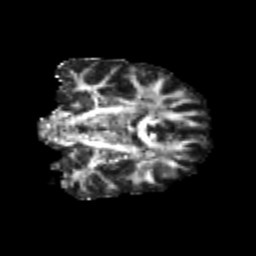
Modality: FA
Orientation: coronal
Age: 25
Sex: male
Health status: healthy
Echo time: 0.074 s